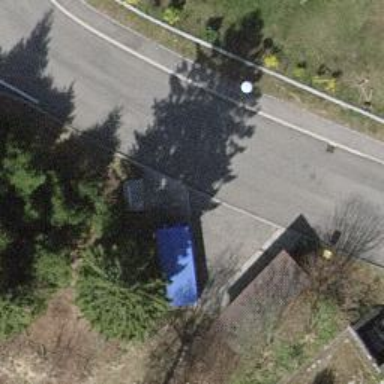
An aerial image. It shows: Recycling container at amenity designated for recycling.